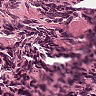
Metastatic tissue present: no